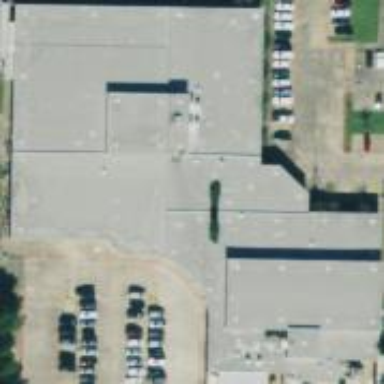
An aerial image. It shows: School building.